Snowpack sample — Buffalo Mountain, Silverthorne, Colorado, USA (2/22/26, 2:02 PM MST)
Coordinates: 39.622, -106.113
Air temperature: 33 °F
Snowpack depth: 63 cm
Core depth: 20 cm
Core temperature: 24.8 °F
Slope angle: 11°, slope face: 116°
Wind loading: low
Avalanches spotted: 0
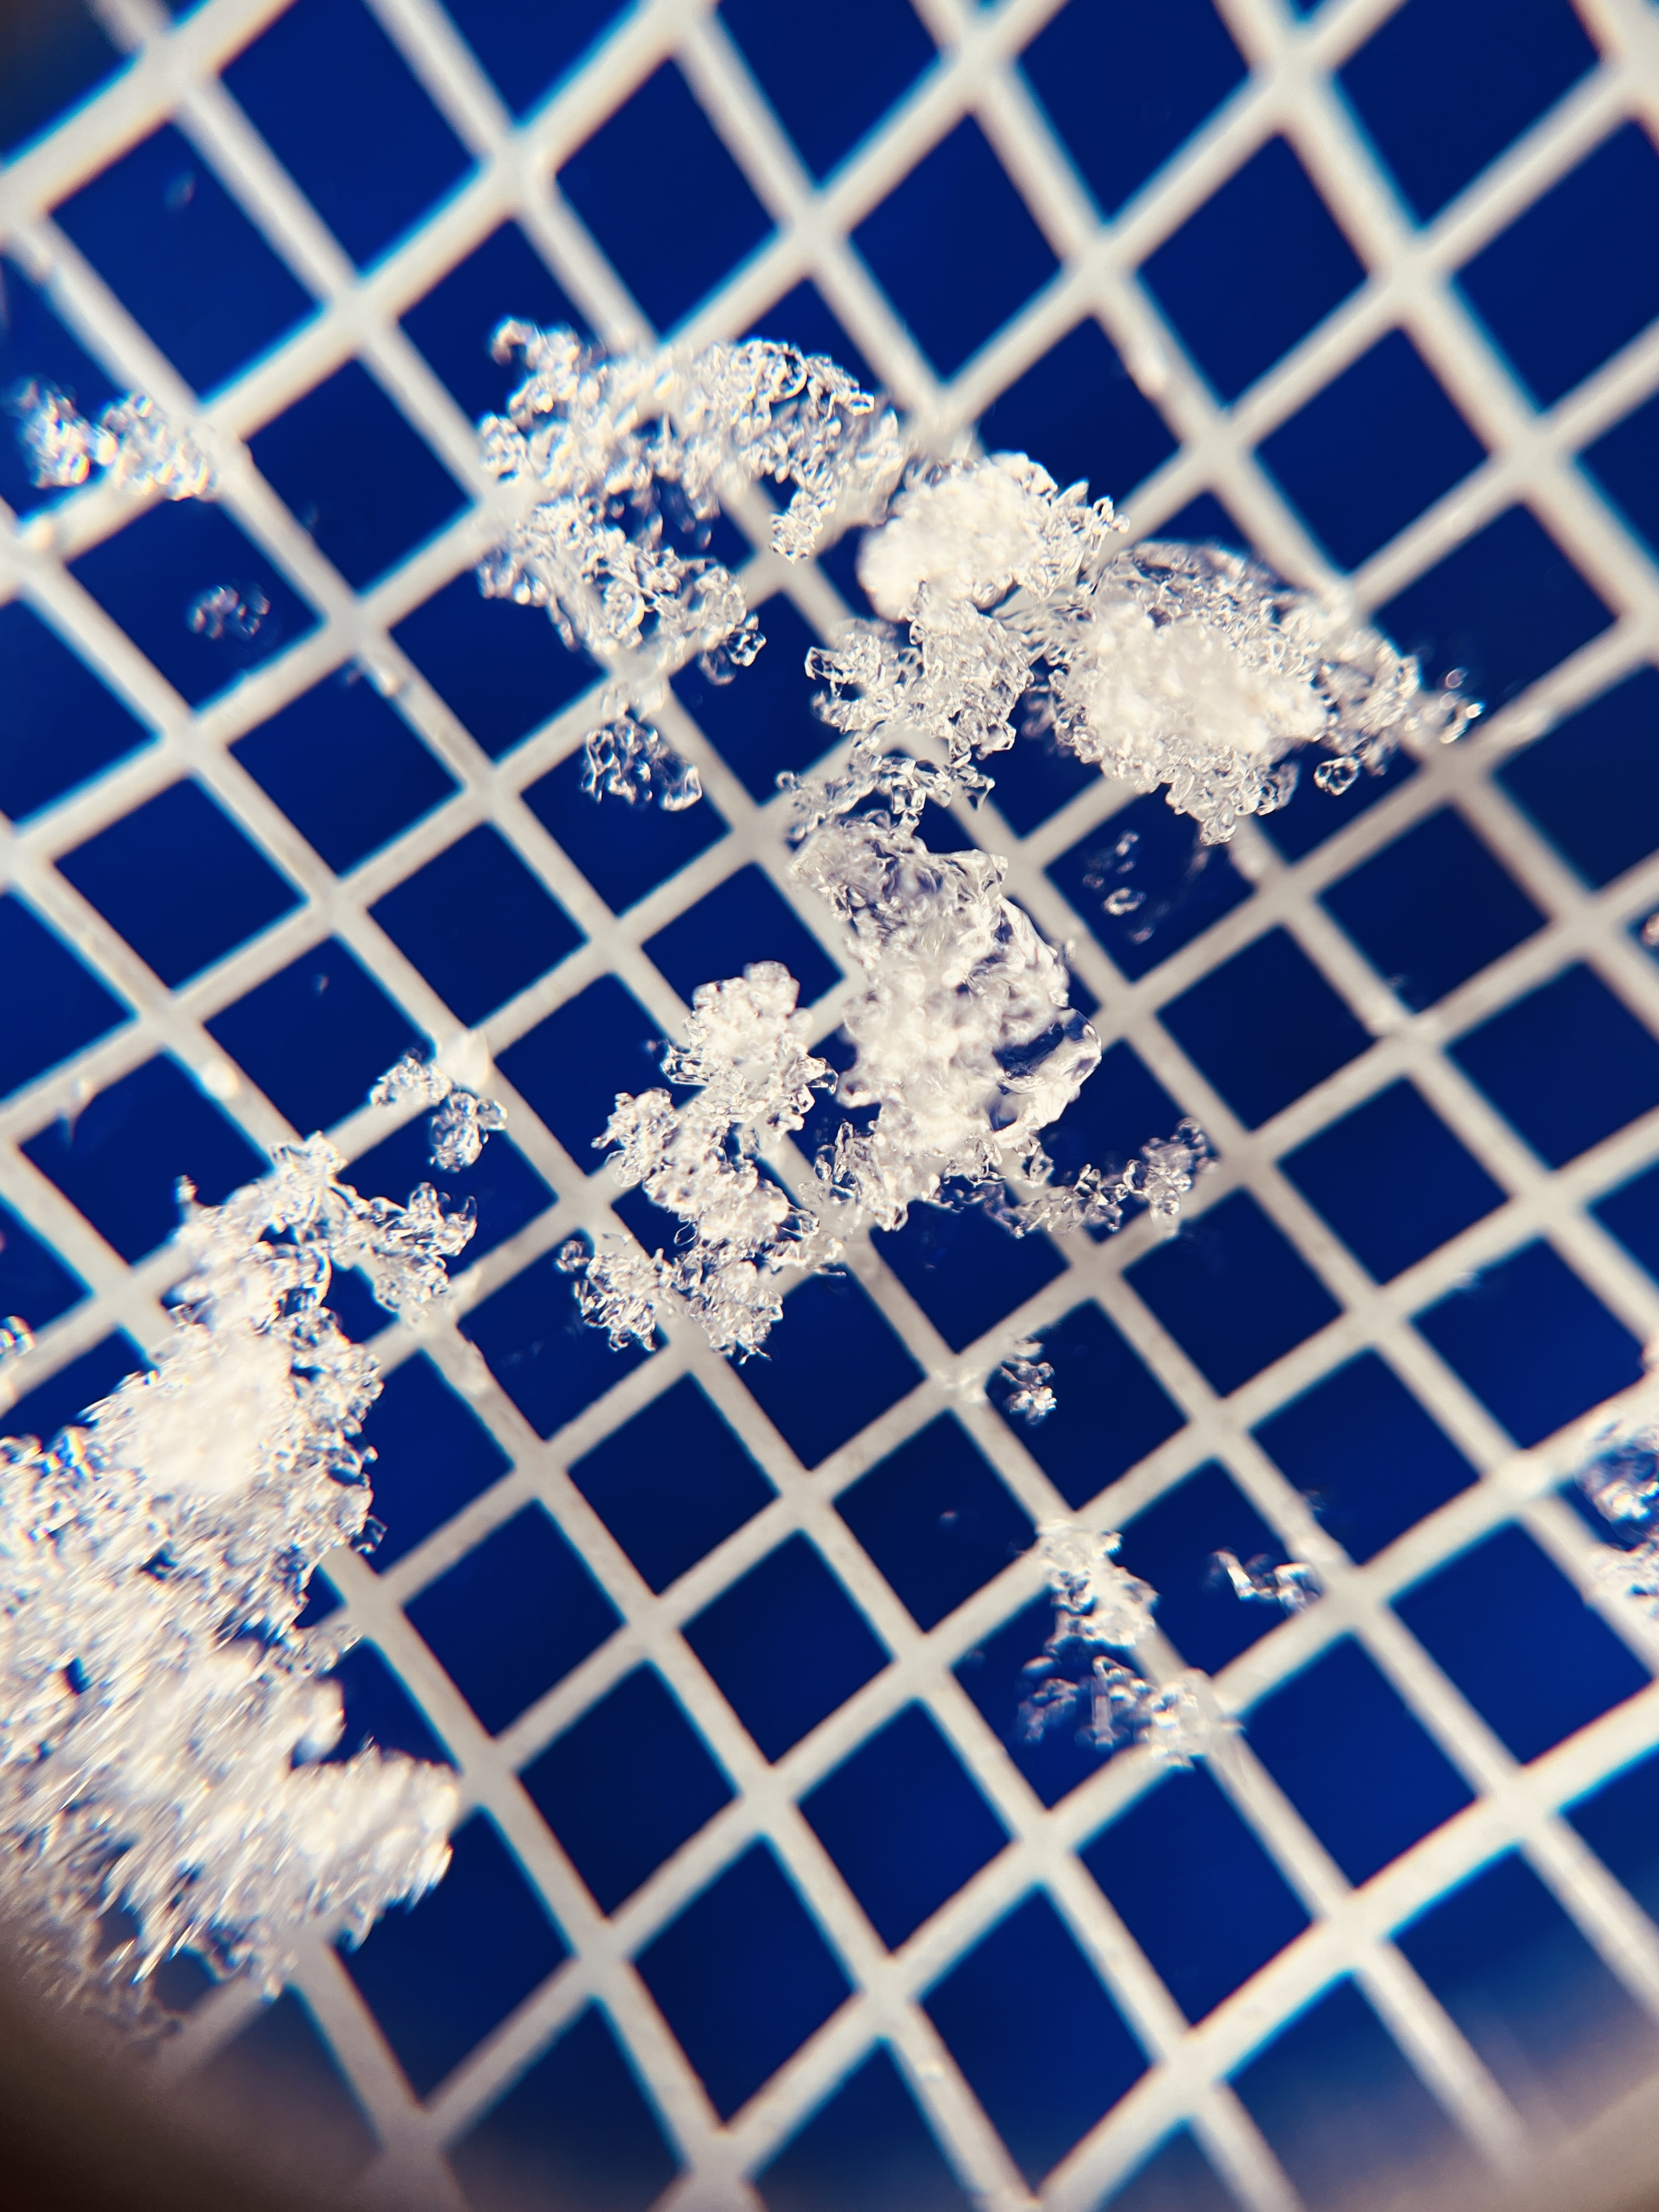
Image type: magnified_profile
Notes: In a firebreak similar to site 1, minimal wind loading with no spotted avalanches (not many faces in view though)